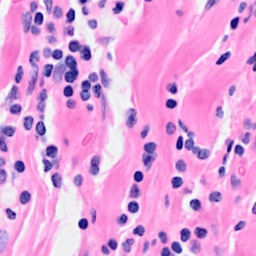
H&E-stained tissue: Breast